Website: apple
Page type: address-validator
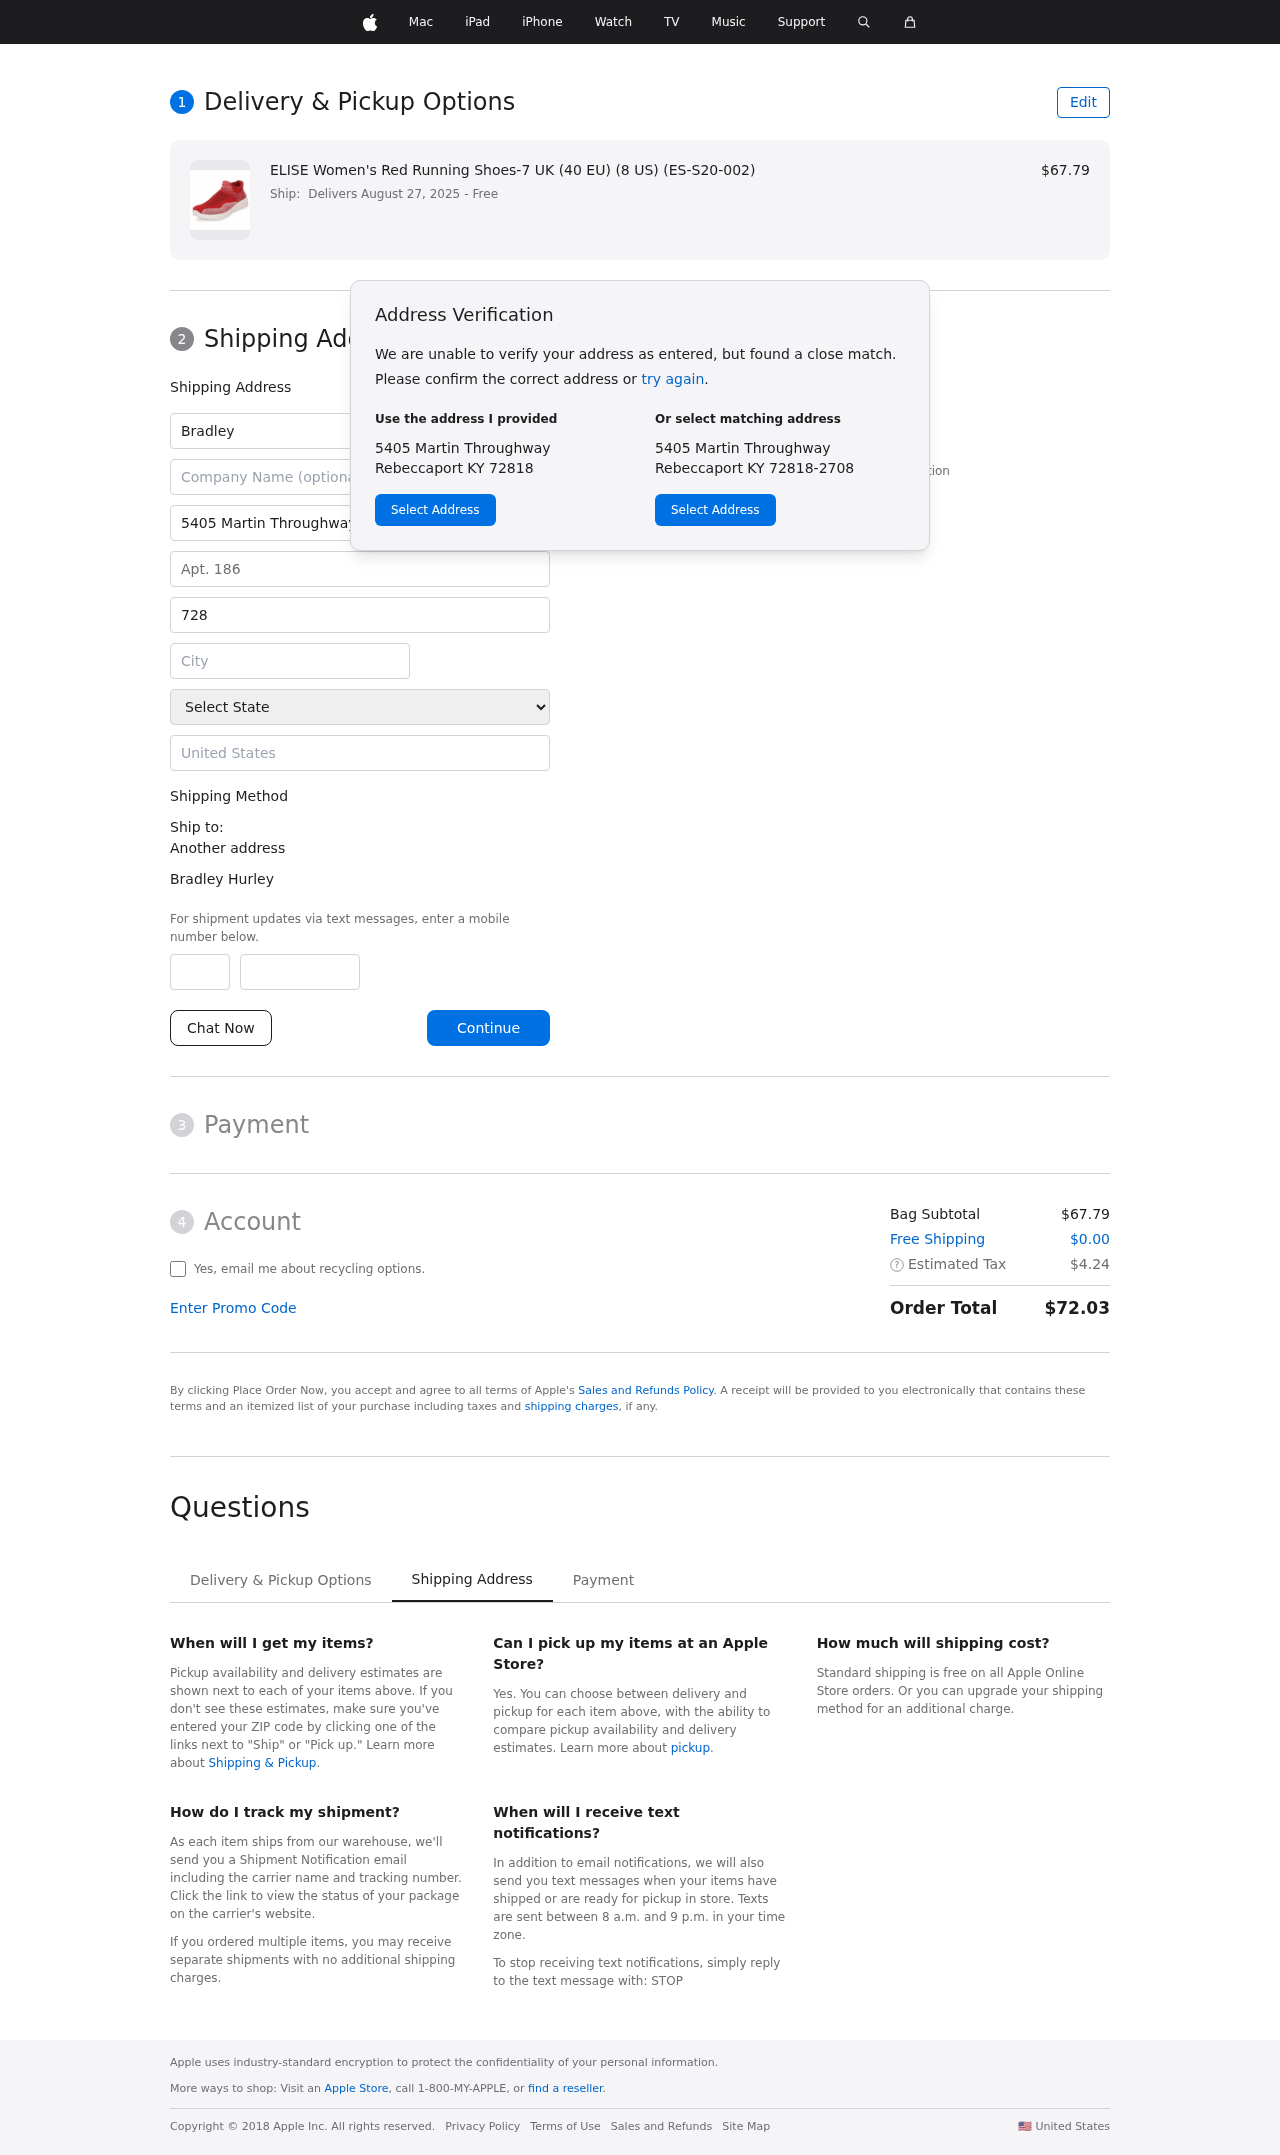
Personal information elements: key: PII_CITY
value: Rebeccaport
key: PII_COUNTRY
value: United States
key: PII_FIRSTNAME
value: Bradley
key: PII_FULLNAME
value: Bradley Hurley
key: PII_LASTNAME
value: Hurley
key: PII_PHONE_AREA
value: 976
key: PII_PHONE_SUFFIX
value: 5223
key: PII_POSTCODE
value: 72818
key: PII_STATE
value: Kentucky
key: PII_STREET
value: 5405 Martin Throughway
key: PII_STREET2
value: Apt. 186
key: PII_CITY_STATE_ZIP
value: Rebeccaport KY 72818
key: PII_STATE_ABBR
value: KY
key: PII_POSTCODE_FULL
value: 72818
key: PII_POSTCODE_NUMERIC
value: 72818
Product elements: key: PRODUCT1_NAME
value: ELISE Women's Red Running Shoes-7 UK (40 EU) (8 US) (ES-S20-002)
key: PRODUCT1_PRICE
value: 67.79
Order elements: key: ORDER_DELIVERY_DATE
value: Delivers August 27, 2025
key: ORDER_SUBTOTAL
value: $67.79
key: ORDER_SHIPPING_COST
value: $0.00
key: ORDER_TAX
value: $4.24
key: ORDER_TOTAL
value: $72.03